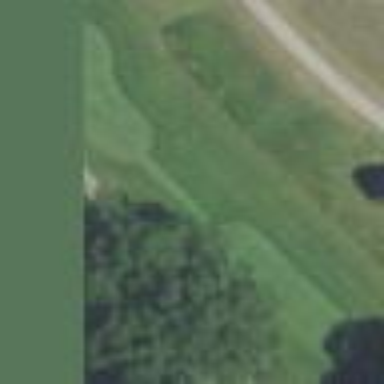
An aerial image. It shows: Golf tee.